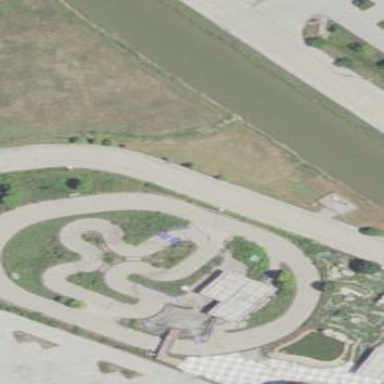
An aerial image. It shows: Paved raceway for karting.